Aerial crown-view tile of a tropical tree (Barro Colorado Island, Panama), acquired 20241216:
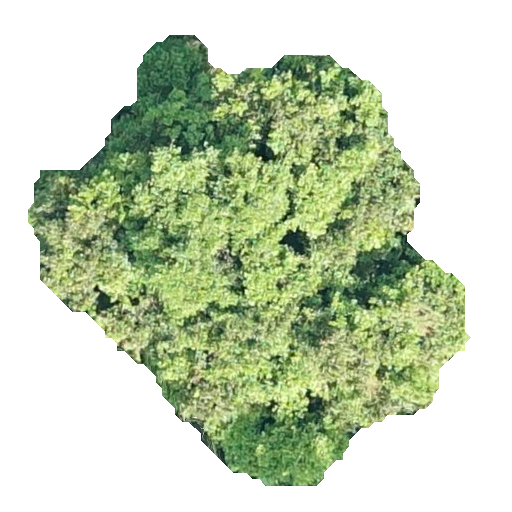
Species: Prioria copaifera
GBIF accepted scientific name: Prioria copaifera
Crown area: 180.851 m²